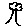
Label: tree